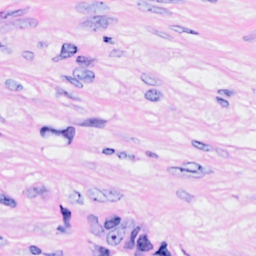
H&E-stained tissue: Breast